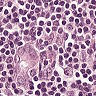
Metastatic tissue present: yes